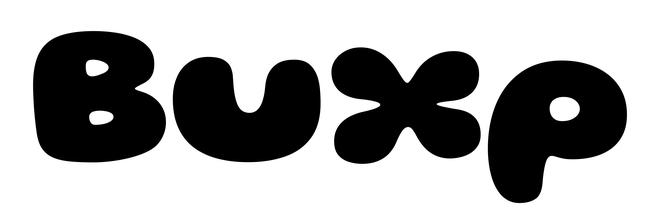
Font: Gluten_Black